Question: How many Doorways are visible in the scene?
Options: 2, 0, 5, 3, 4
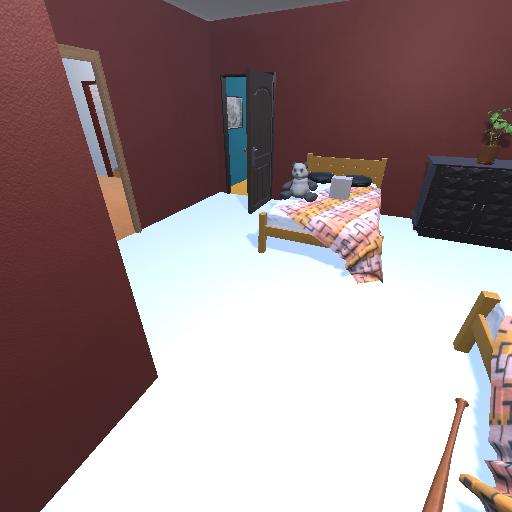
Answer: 2